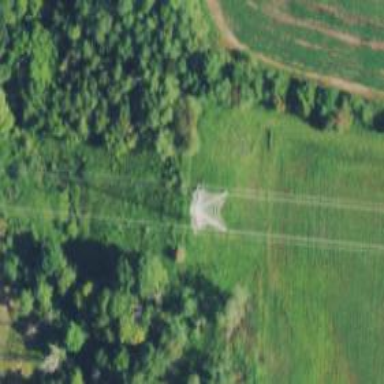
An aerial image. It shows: Lattice structure tower used for power distribution.